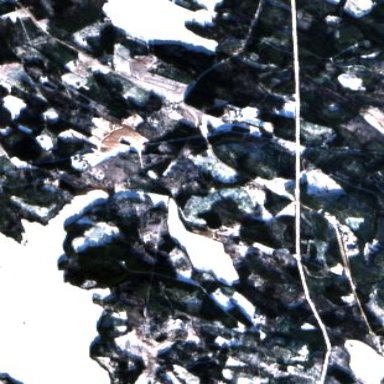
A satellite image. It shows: Mixed woodland area with various types of leaves.